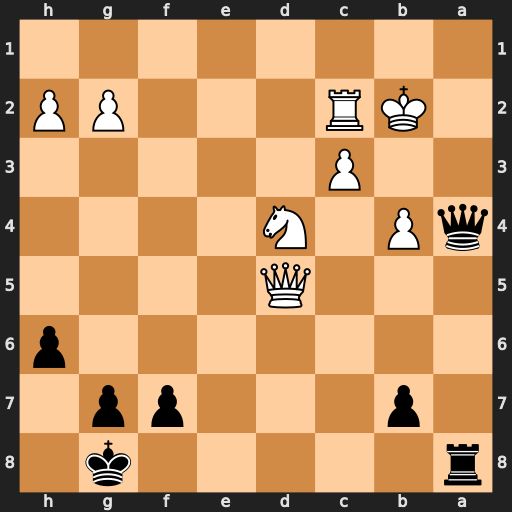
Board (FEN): r5k1/1p3pp1/7p/3Q4/qP1N4/2P5/1KR3PP/8
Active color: b
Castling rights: -
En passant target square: -
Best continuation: Qa3+ Kb1 Qa1#